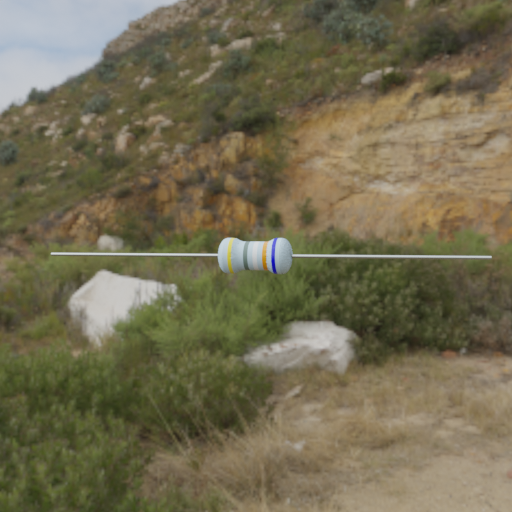
Resistor colour bands (in order): yellow, gray, white, orange, blue